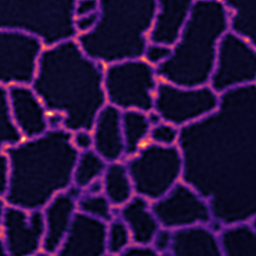
Label: Super-resolution ER image